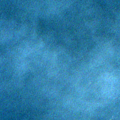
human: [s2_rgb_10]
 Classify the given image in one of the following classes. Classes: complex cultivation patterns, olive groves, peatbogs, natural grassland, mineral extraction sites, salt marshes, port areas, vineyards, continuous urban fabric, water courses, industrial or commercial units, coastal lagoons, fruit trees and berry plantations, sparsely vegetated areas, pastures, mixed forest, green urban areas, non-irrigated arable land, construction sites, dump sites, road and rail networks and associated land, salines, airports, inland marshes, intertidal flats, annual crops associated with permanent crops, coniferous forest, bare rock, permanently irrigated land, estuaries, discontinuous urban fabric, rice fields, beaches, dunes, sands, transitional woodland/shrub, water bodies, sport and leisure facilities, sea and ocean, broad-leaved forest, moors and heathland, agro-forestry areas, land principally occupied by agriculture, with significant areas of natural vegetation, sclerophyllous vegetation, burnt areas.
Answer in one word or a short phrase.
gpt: sea and ocean